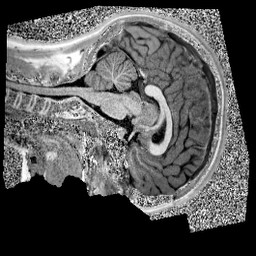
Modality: UNIT1
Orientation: sagittal
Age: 12
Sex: male
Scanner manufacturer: siemens
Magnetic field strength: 3 T
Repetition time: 4 s
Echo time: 0.00299 s